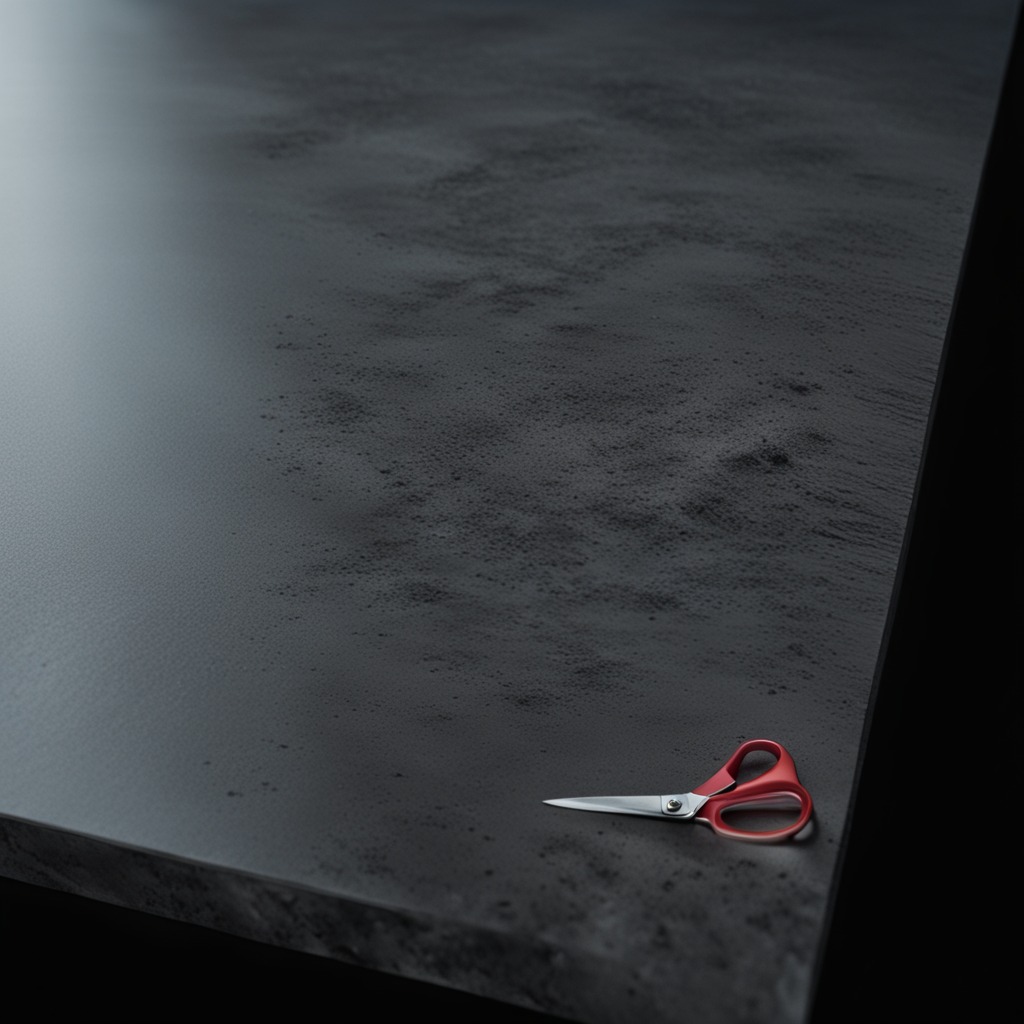
A scissor is lying on the clean granite table inside a workshop at night.